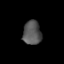
Tissue: skin
Cell type: Epithelial cells
Senescence score: 0.1942
Nuclear area (px): 430
Mean DAPI intensity: 85.747